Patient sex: F
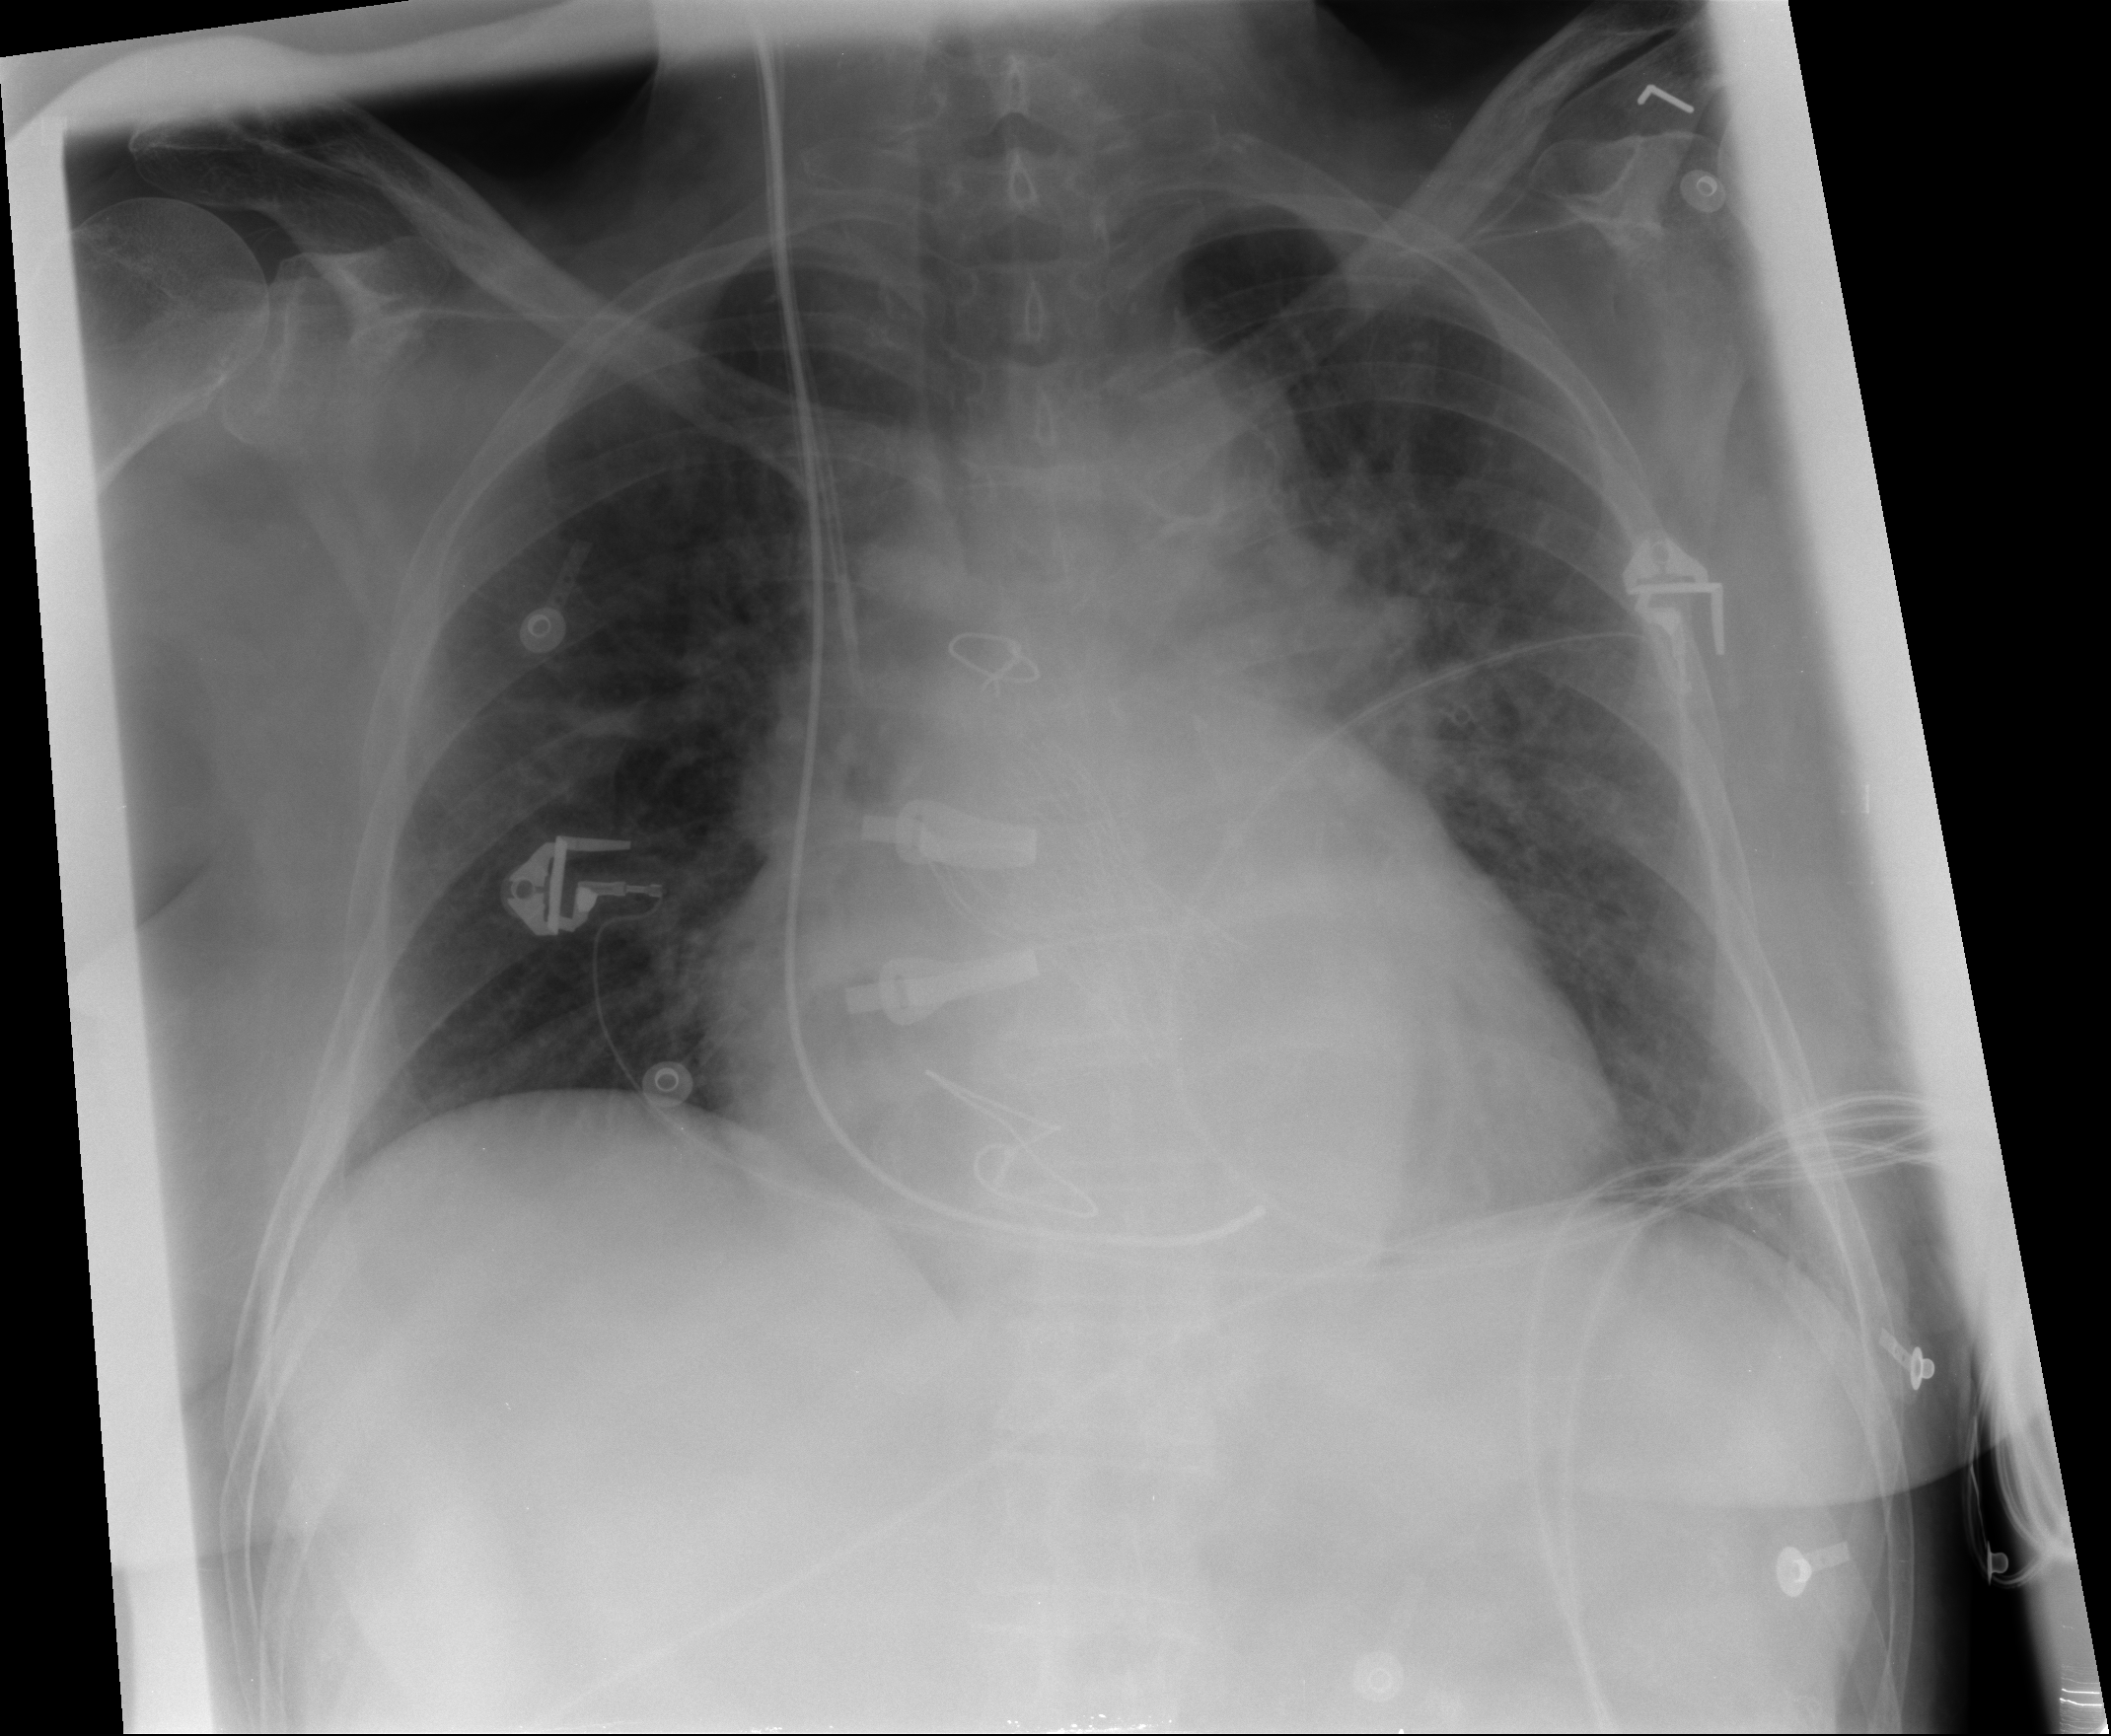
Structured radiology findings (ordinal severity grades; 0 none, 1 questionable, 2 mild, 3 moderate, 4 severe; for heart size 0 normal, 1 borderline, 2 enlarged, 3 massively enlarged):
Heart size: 2
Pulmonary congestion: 2
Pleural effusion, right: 0
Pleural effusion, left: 0
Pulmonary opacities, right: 0
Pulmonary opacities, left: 0
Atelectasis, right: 0
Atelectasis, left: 2